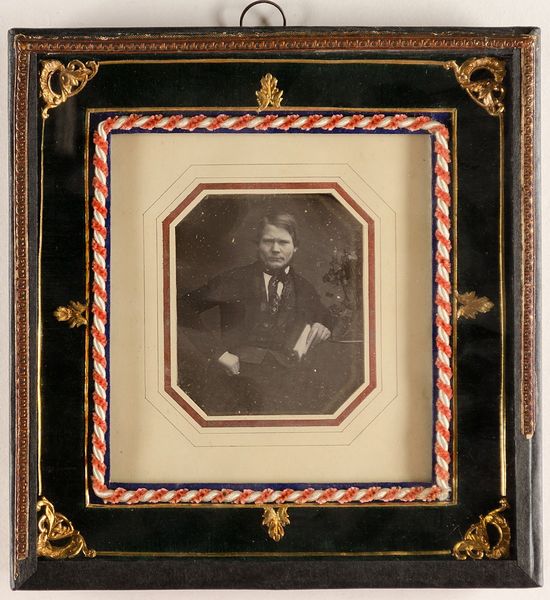
Titel: Unbekannter Mann
Standort: Hamburg
Institution: Museum für Kunst und Gewerbe Hamburg
Schlagwörter: mann, portrait, figur, foto, fotografie, photographie, photo, lichtbild, handkoloriert, daguerreotypie, bildwerke, angewandte und bildende kunst, hessische systematik, porträt, porträtfotografie, porträtphotographie, hüftbild, handkolorierung